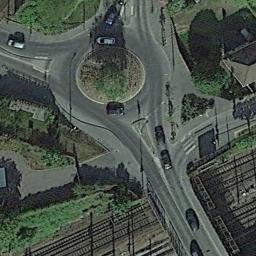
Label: roundabout